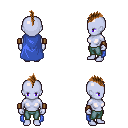
a pixel art fantasy rpg character, female body template, dark elf, purple skin, blue cape, teal pants, brown mohawk hairstyle, leather bracers, four views (front, back, left, right), 2x2 character sprite sheet, small pixel art, hard edges, no anti-aliasing